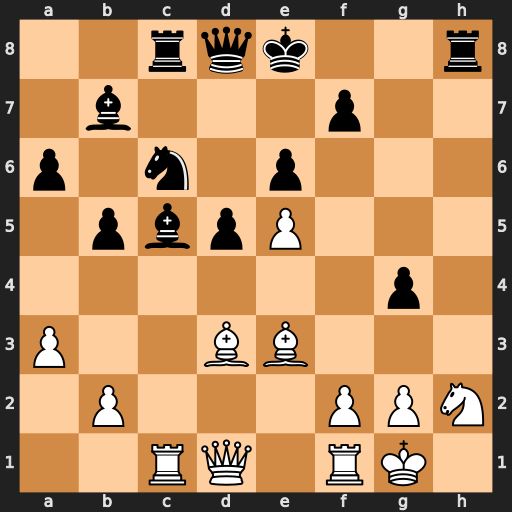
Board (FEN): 2rqk2r/1b3p2/p1n1p3/1pbpP3/6p1/P2BB3/1P3PPN/2RQ1RK1
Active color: w
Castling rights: k
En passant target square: -
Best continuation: Rxc5 Qh4 Bf4